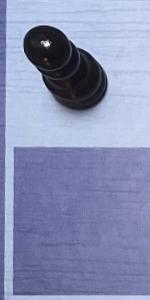
Label: Empty